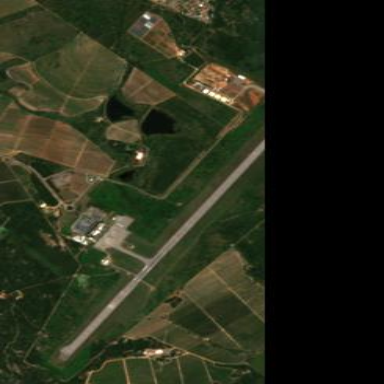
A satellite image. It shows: International aerodrome airport.